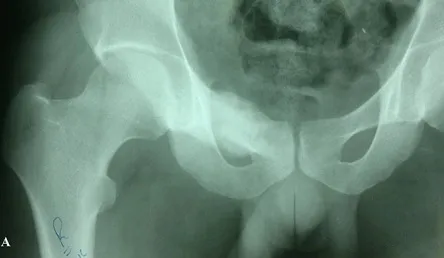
A) Radiograph showing cartilaginous growth in right superior ramus of Pubic Bone, suggestive of osteochondroma.
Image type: radiology (x_ray)